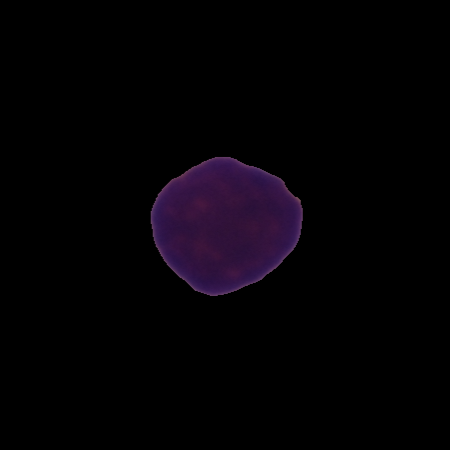
Label: healthy